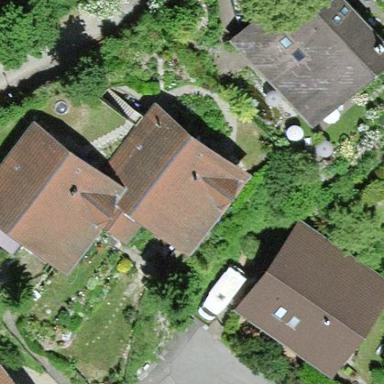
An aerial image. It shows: Residential building.